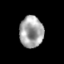
Tissue: skin
Cell type: Epithelial cells
Senescence score: 0.2039
Nuclear area (px): 732
Mean DAPI intensity: 163.684